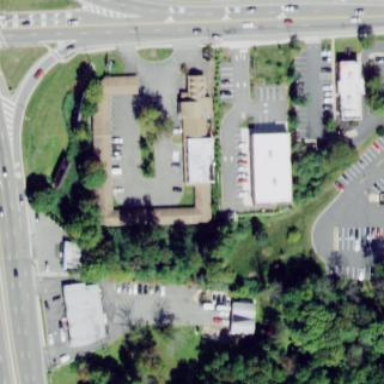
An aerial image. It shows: Building that is motel.